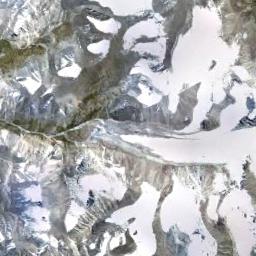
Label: snowberg